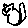
Label: cat